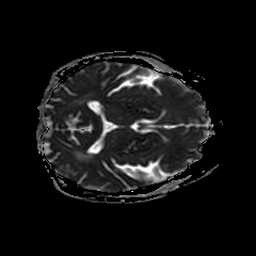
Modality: ADC
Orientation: axial
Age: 71
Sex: female
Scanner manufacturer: philips
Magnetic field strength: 3 T
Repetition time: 3.332 s
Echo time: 0.076 s